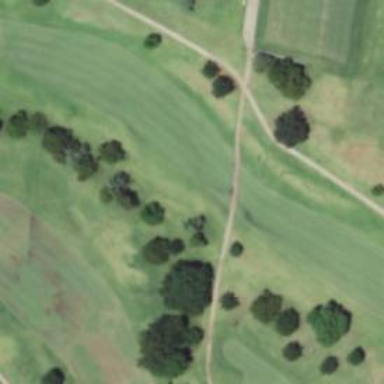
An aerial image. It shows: View of golf hole.